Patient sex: M
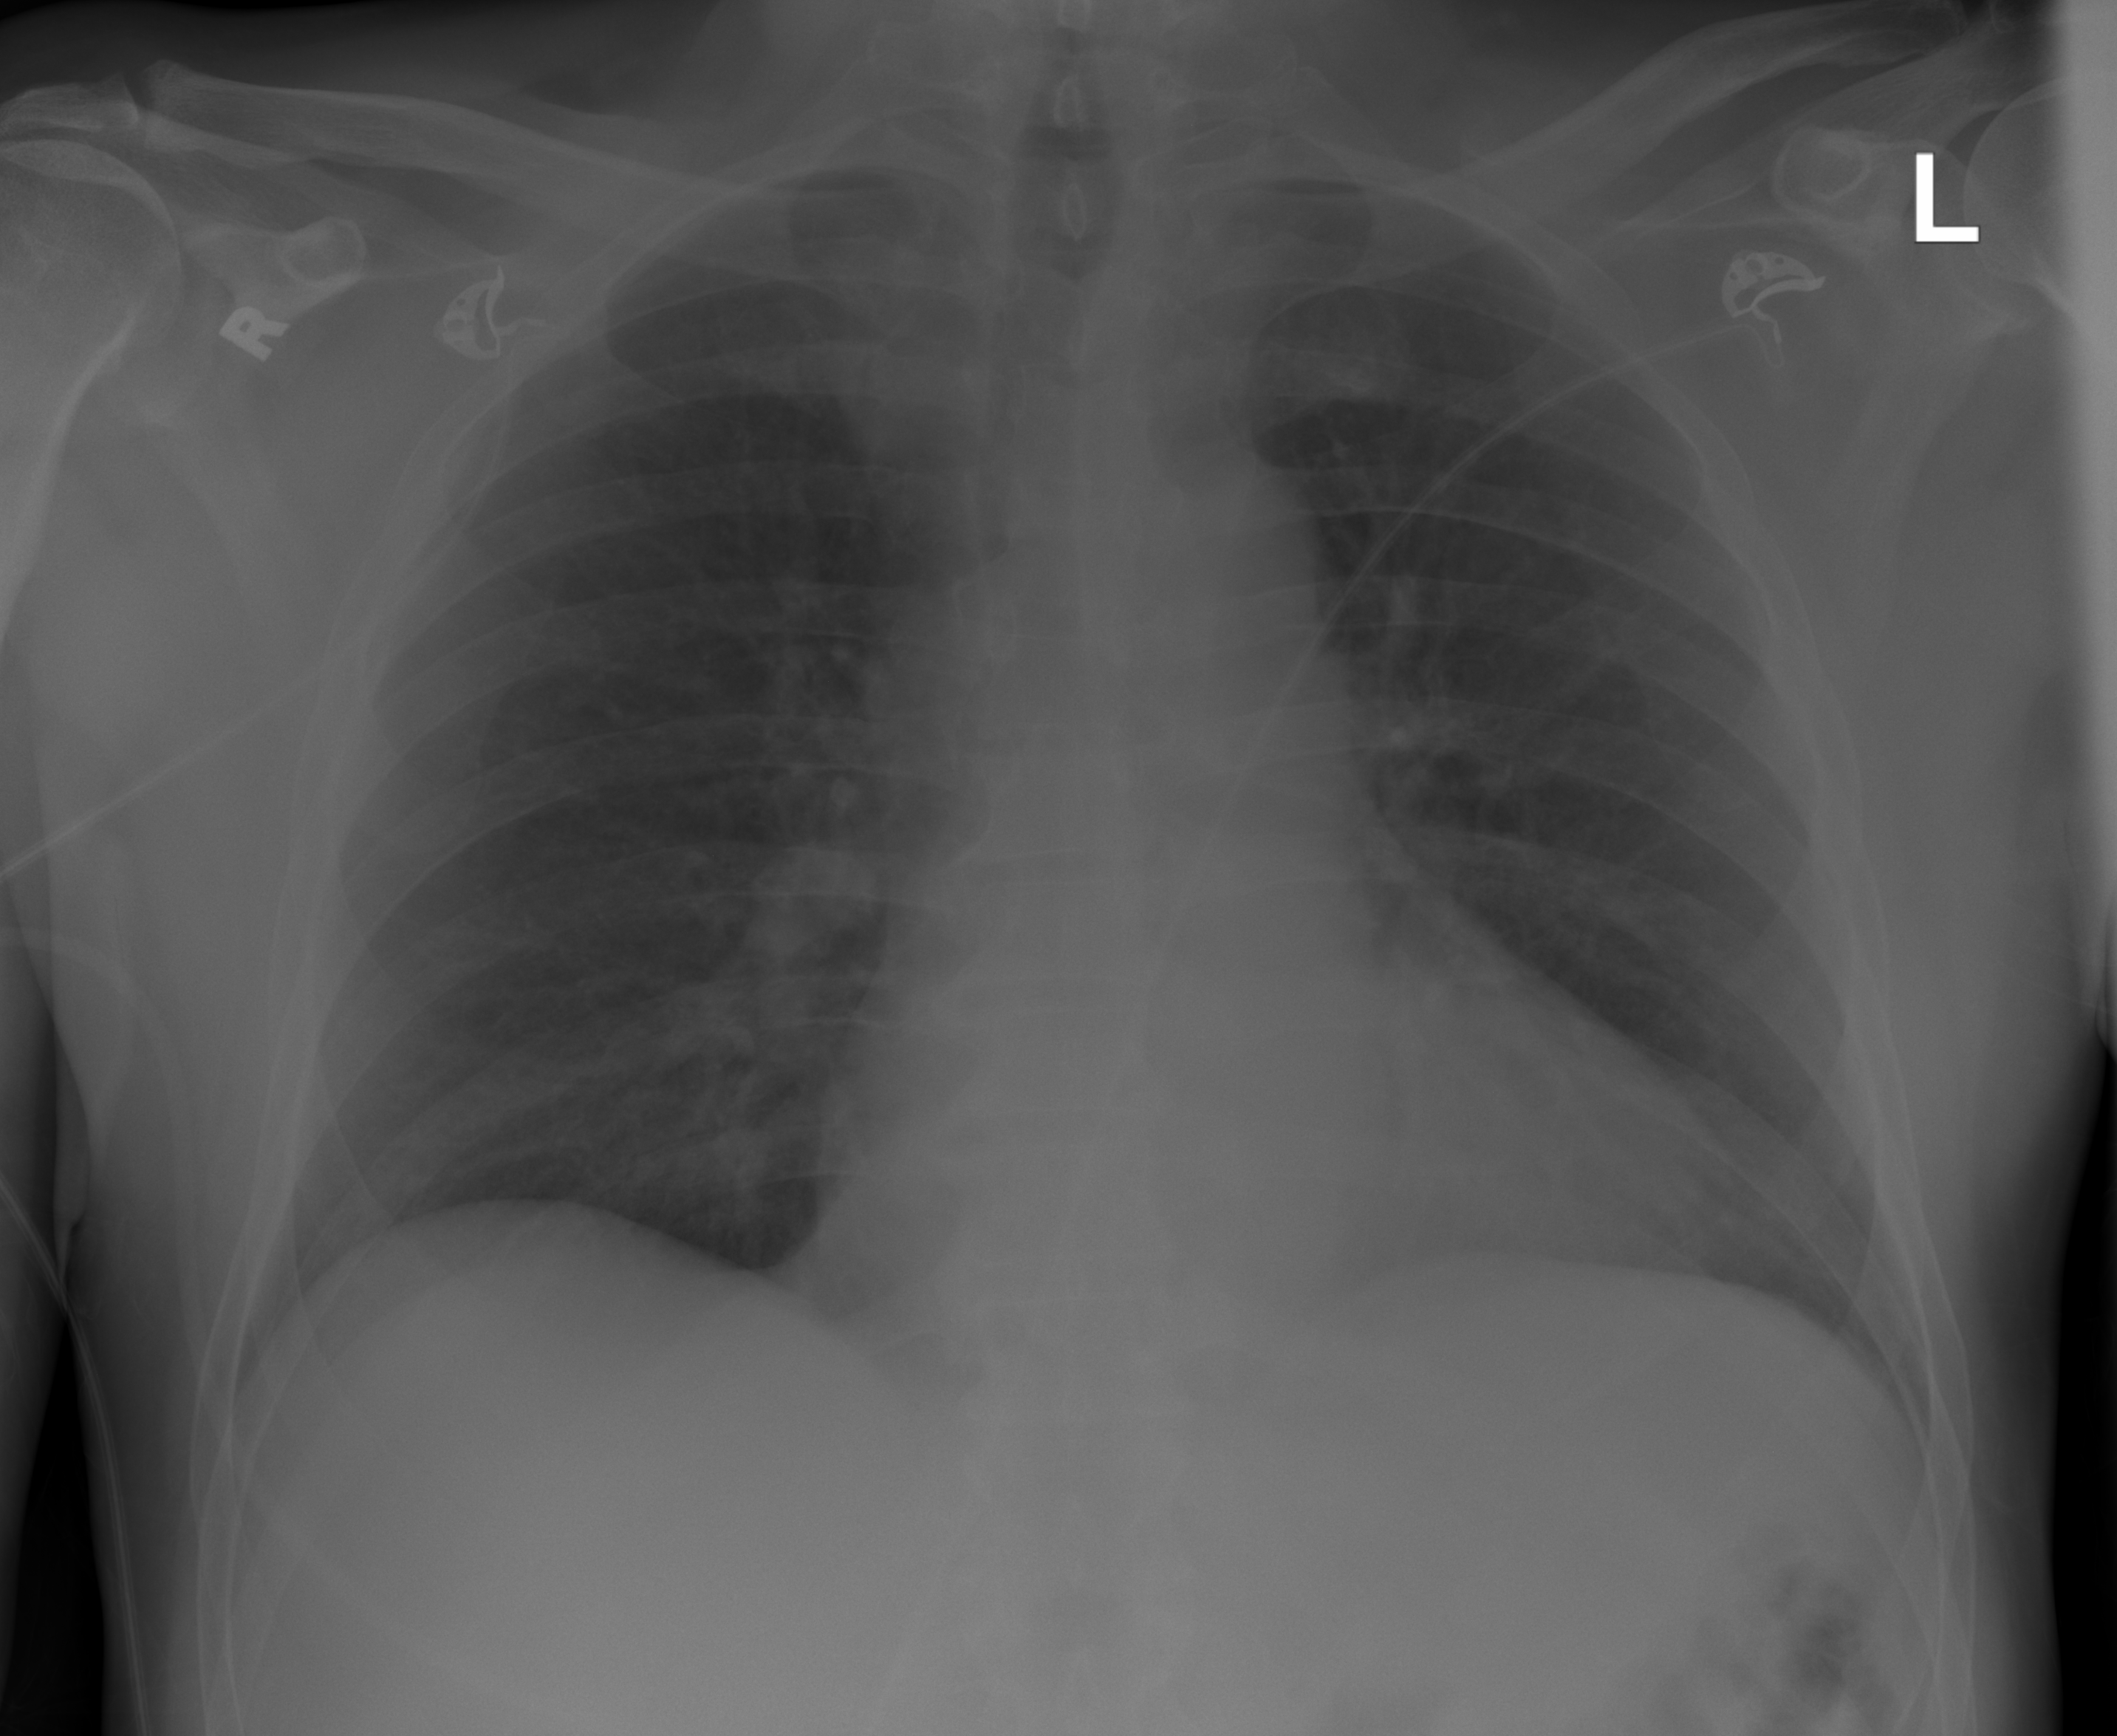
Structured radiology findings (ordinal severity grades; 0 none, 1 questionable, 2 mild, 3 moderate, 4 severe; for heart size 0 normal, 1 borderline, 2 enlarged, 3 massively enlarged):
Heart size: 1
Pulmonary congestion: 1
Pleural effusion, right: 0
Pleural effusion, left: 0
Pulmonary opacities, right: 0
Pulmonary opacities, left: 0
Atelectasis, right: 0
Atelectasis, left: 0